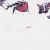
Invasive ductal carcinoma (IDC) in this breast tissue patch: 0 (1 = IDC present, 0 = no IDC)